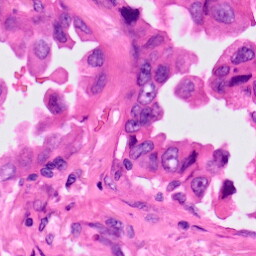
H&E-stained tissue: Lung